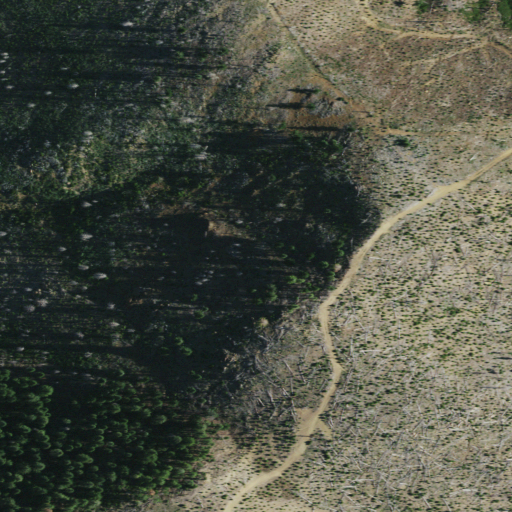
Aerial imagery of mountain in California named Shoeinhorse Mountain containing shrub, evergreen forest, and grassland